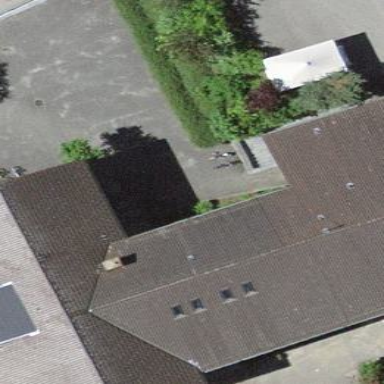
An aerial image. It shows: School building.